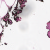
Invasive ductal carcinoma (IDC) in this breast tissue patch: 0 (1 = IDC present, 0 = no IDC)